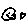
Label: tree